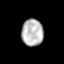
Tissue: prostate
Cell type: T cells
Senescence score: 0.3353
Nuclear area (px): 575
Mean DAPI intensity: 184.242